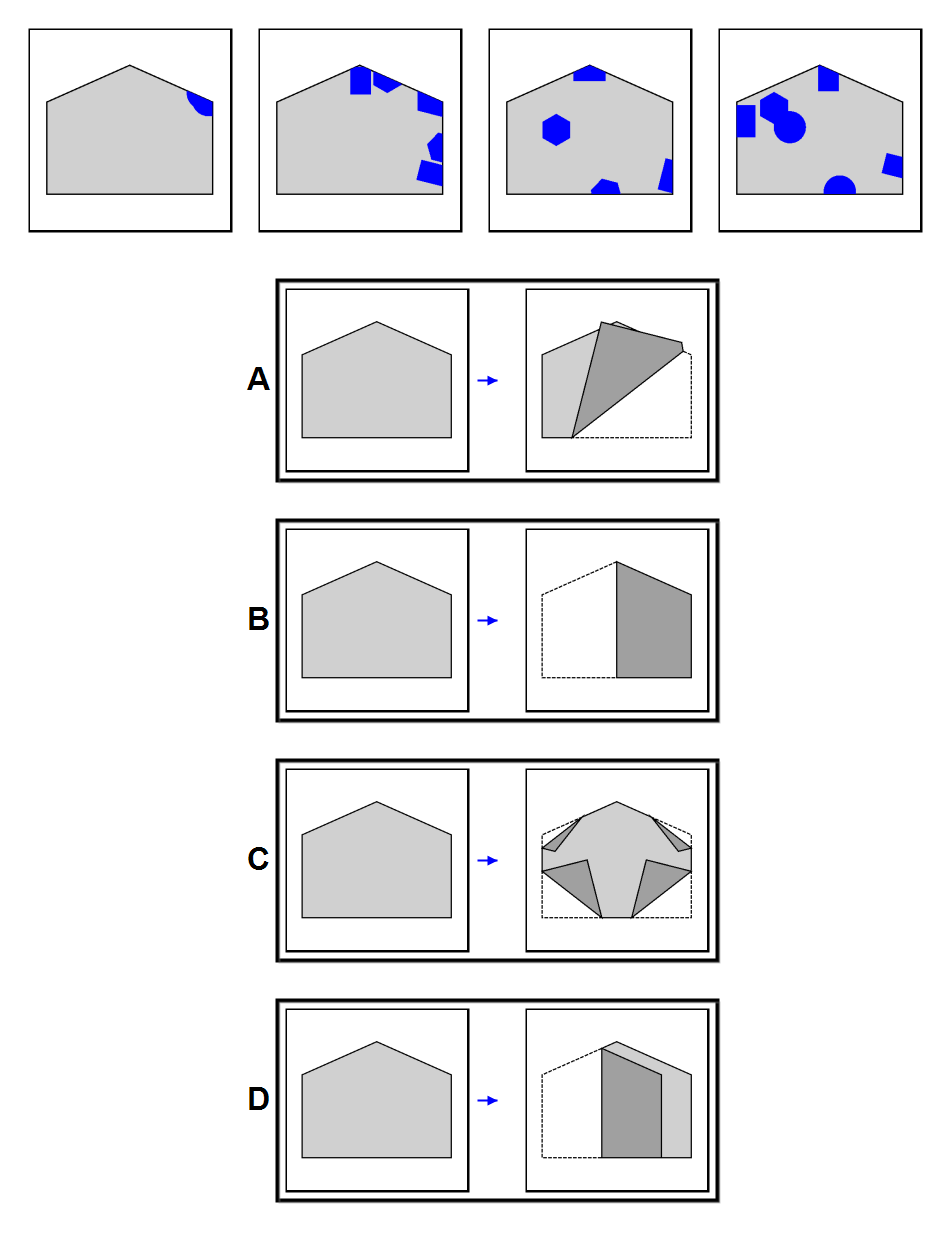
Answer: A